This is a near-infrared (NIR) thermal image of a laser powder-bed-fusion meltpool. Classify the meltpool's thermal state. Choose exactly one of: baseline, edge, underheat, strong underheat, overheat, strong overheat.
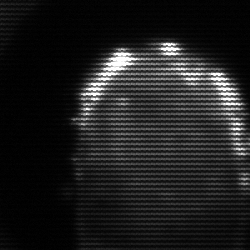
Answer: baseline